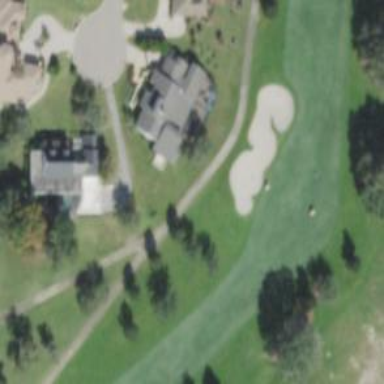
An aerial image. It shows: Golf cartpath that is also road path.